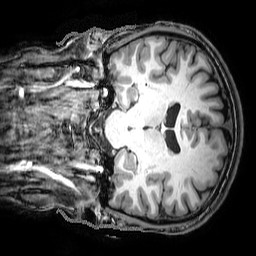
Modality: T1w
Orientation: sagittal
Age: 21
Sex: male
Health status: ill
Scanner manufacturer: philips
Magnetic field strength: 3 T
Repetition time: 8.108 s
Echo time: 3.711 s